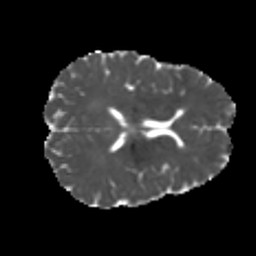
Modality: MD
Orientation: axial
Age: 24
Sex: male
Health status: healthy
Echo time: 0.074 s